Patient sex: F
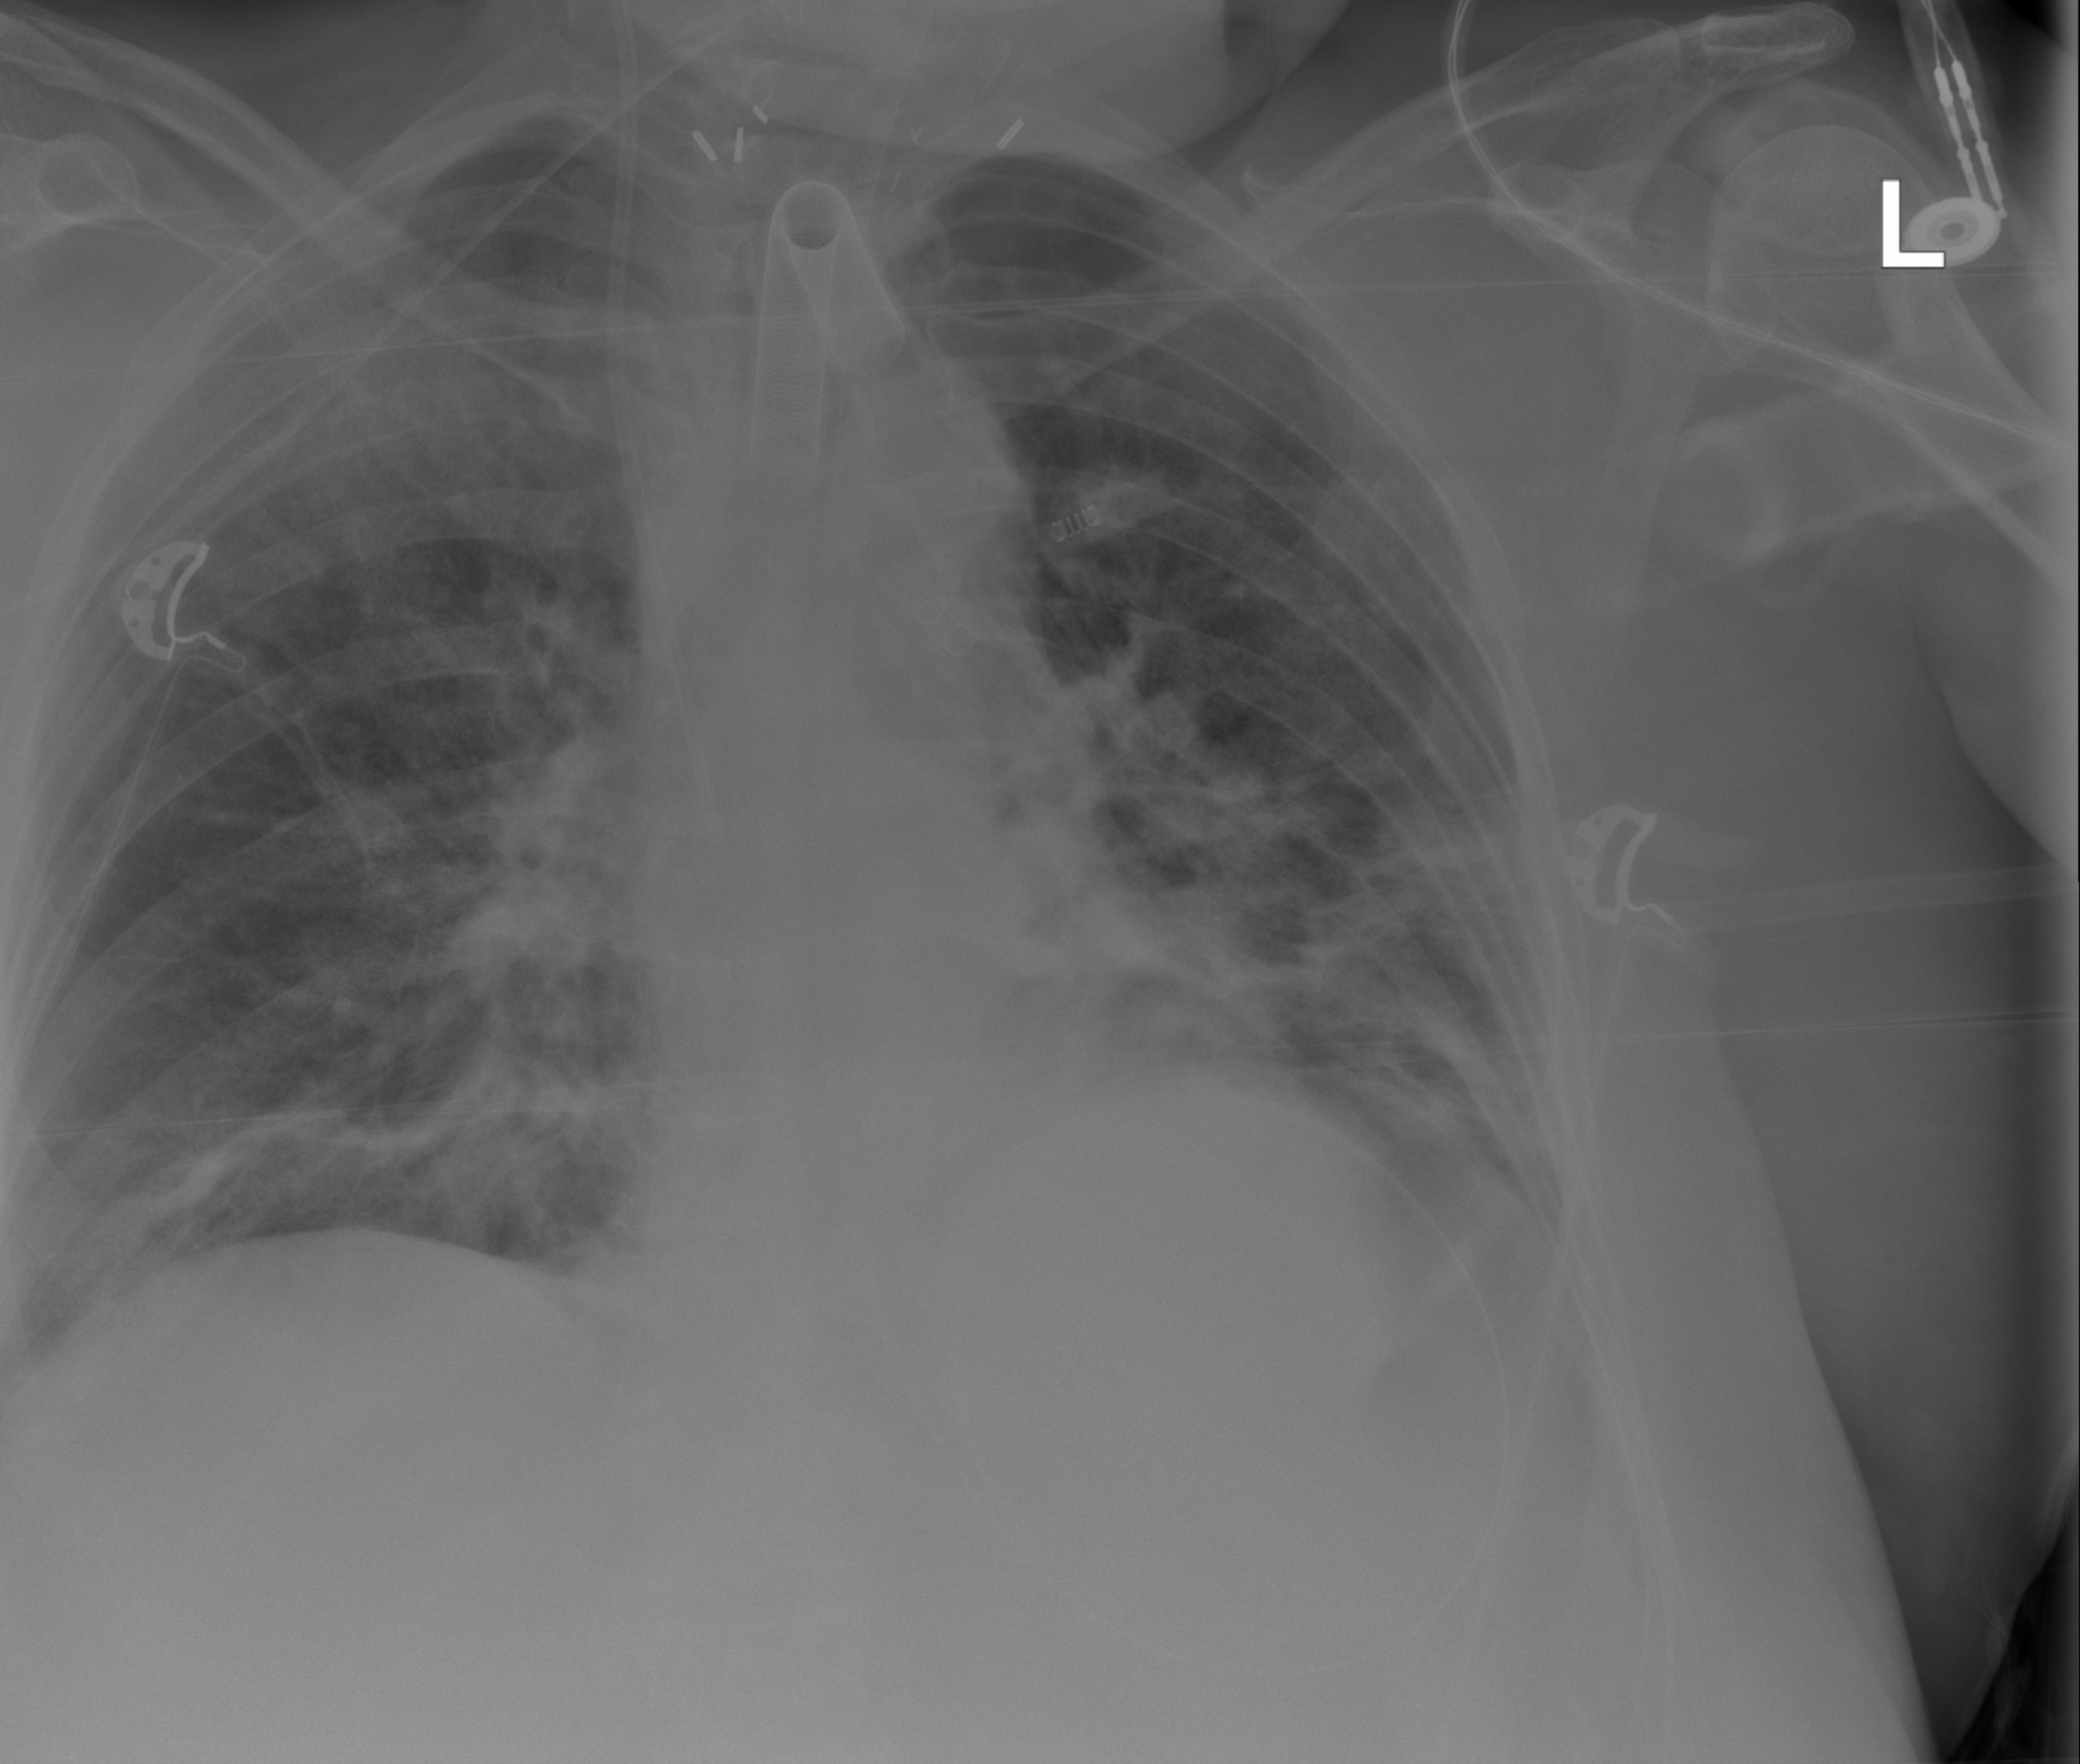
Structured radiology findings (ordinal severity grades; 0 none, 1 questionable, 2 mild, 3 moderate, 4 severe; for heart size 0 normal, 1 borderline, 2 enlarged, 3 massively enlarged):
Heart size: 0
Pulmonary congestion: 0
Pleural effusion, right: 0
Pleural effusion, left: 0
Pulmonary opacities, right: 3
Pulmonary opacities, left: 3
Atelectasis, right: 2
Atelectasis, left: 2